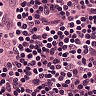
Metastatic tissue present: no